Цилиндрический сосуд высотой $H=50~\text{см}$ с зеркальными стенками заполнен прозрачной жидкостью, показатель преломления которой уменьшается с высотой по линейному закону. Вблизи дна цилиндра находится точечный источник света мощностью $P=100~\text{Вт}$. Показатель преломления жидкости вблизи дна равен $n_1=1.50$, а у поверхности $n_2=1.44$. Дно сосуда и его крышка покрыты веществом, которое поглощает всё излучение, попавшее на него
Какая мощность излучения $P_\text{д}$ поглощается дном цилиндра?
Допустим, некоторый луч проходит вблизи крышки цилиндра. Каков при этом радиус кривизны $R_\text{кр}$ этого луча?
Каков радиус кривизны $R_\text{д}$ этого же луча непосредственно вблизи источника?
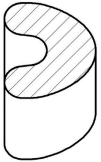
Темы:
T, Оптика, Геометрическая оптика, Преломление, 2019, Сборы XY, X, Градиентная оптика